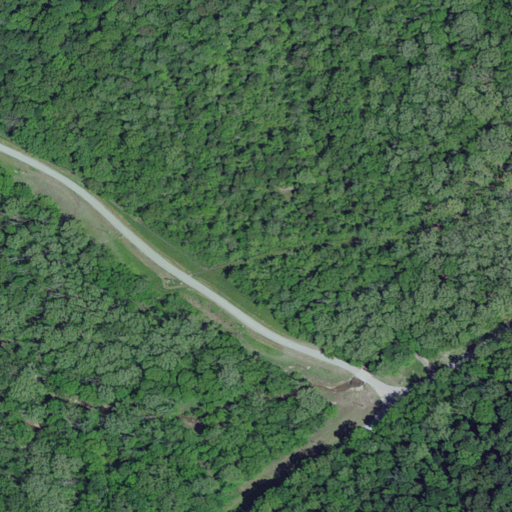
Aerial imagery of valley in Kentucky named Rodgers Hollow containing woody wetlands, deciduous forest, open development, low intensity development, and medium intensity development